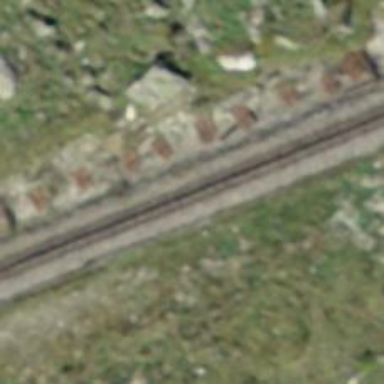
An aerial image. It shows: Preserved narrow-gauge railway.